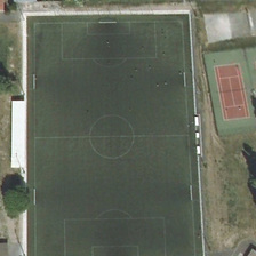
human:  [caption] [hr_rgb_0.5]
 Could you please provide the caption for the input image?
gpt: a football field is close to several green trees and a tennis court.

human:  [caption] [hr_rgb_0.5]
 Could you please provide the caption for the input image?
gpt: The soccer ground is near some green trees and tennis courts.

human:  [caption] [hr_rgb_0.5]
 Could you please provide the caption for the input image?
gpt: Green trees and tennis courts near the football field

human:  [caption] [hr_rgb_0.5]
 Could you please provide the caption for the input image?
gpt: The football field is near several green trees and a tennis court.

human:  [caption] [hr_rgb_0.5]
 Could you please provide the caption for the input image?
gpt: A football field is close to several green trees and a tennis court.